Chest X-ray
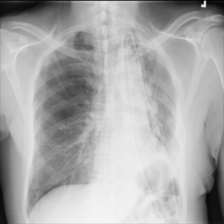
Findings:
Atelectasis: negative
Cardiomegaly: negative
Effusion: negative
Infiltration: positive
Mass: negative
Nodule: negative
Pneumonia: negative
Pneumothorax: negative
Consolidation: negative
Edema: negative
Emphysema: negative
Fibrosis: negative
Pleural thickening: positive
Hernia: negative